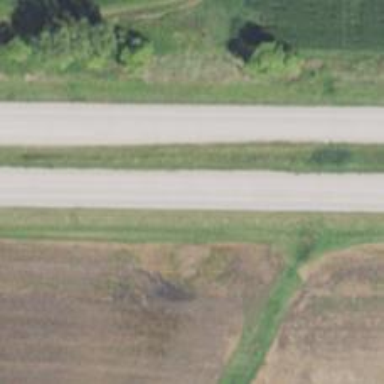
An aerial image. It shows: Trunk highway.